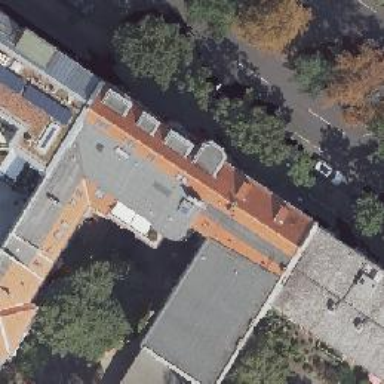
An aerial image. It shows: Kindergarten.